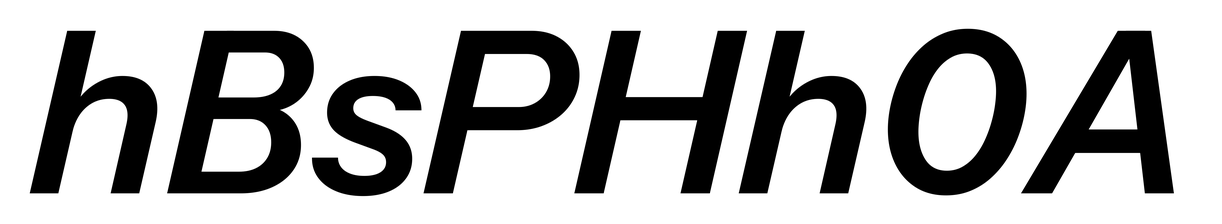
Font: InstrumentSans-Italic_SemiBold_Italic